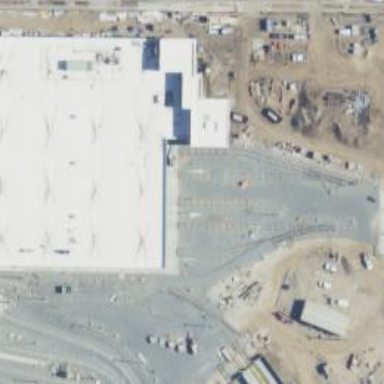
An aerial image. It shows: Light rail service yard with electrified contact lines.